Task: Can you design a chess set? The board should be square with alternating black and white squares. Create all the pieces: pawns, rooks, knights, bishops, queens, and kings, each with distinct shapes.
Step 3335:
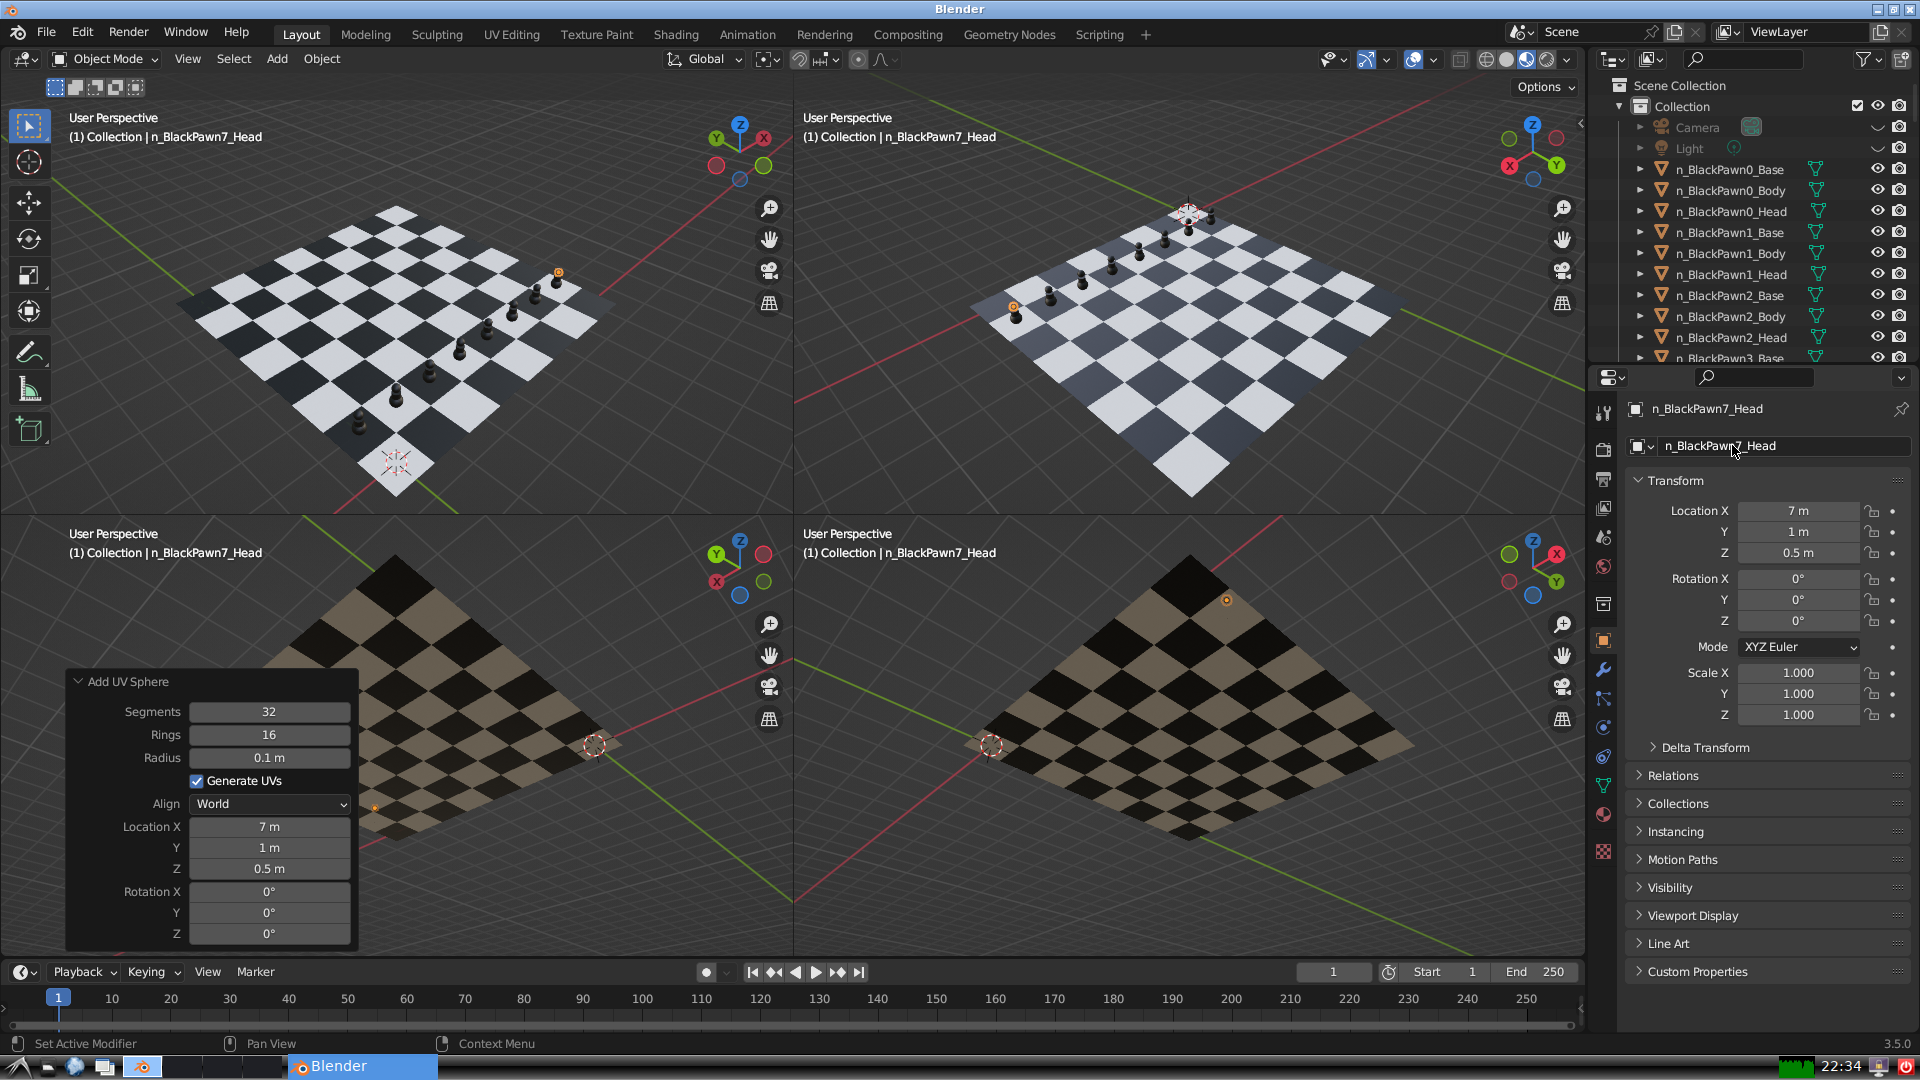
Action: {"mouse_move": [1603, 815]}